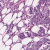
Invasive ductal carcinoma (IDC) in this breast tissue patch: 1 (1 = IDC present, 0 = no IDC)